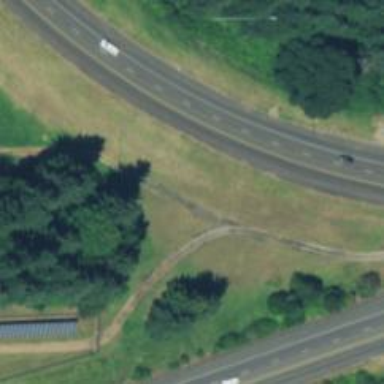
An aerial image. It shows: Asphalt connector on the motorway link.